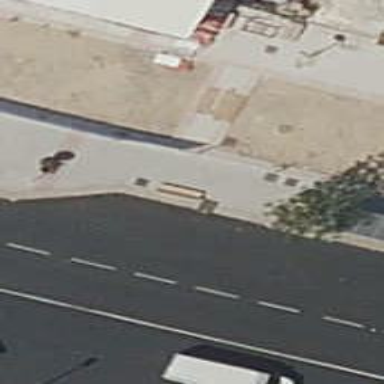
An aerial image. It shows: Bench for seating.